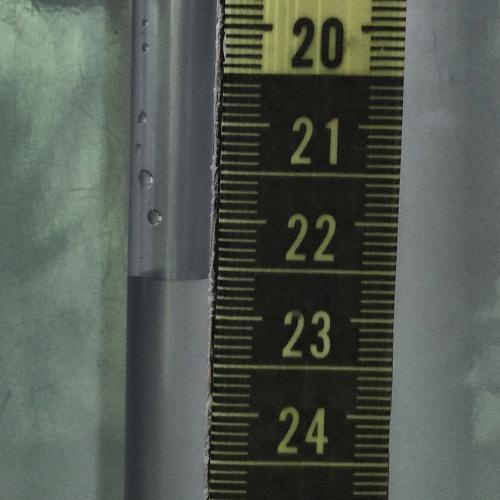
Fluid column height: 22.6 cm